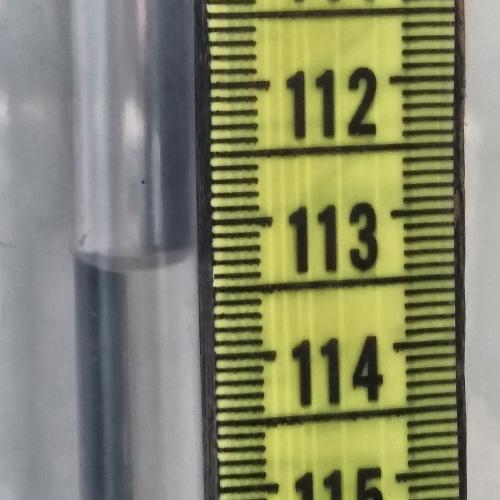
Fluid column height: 113.3 cm